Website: walmart
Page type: payment
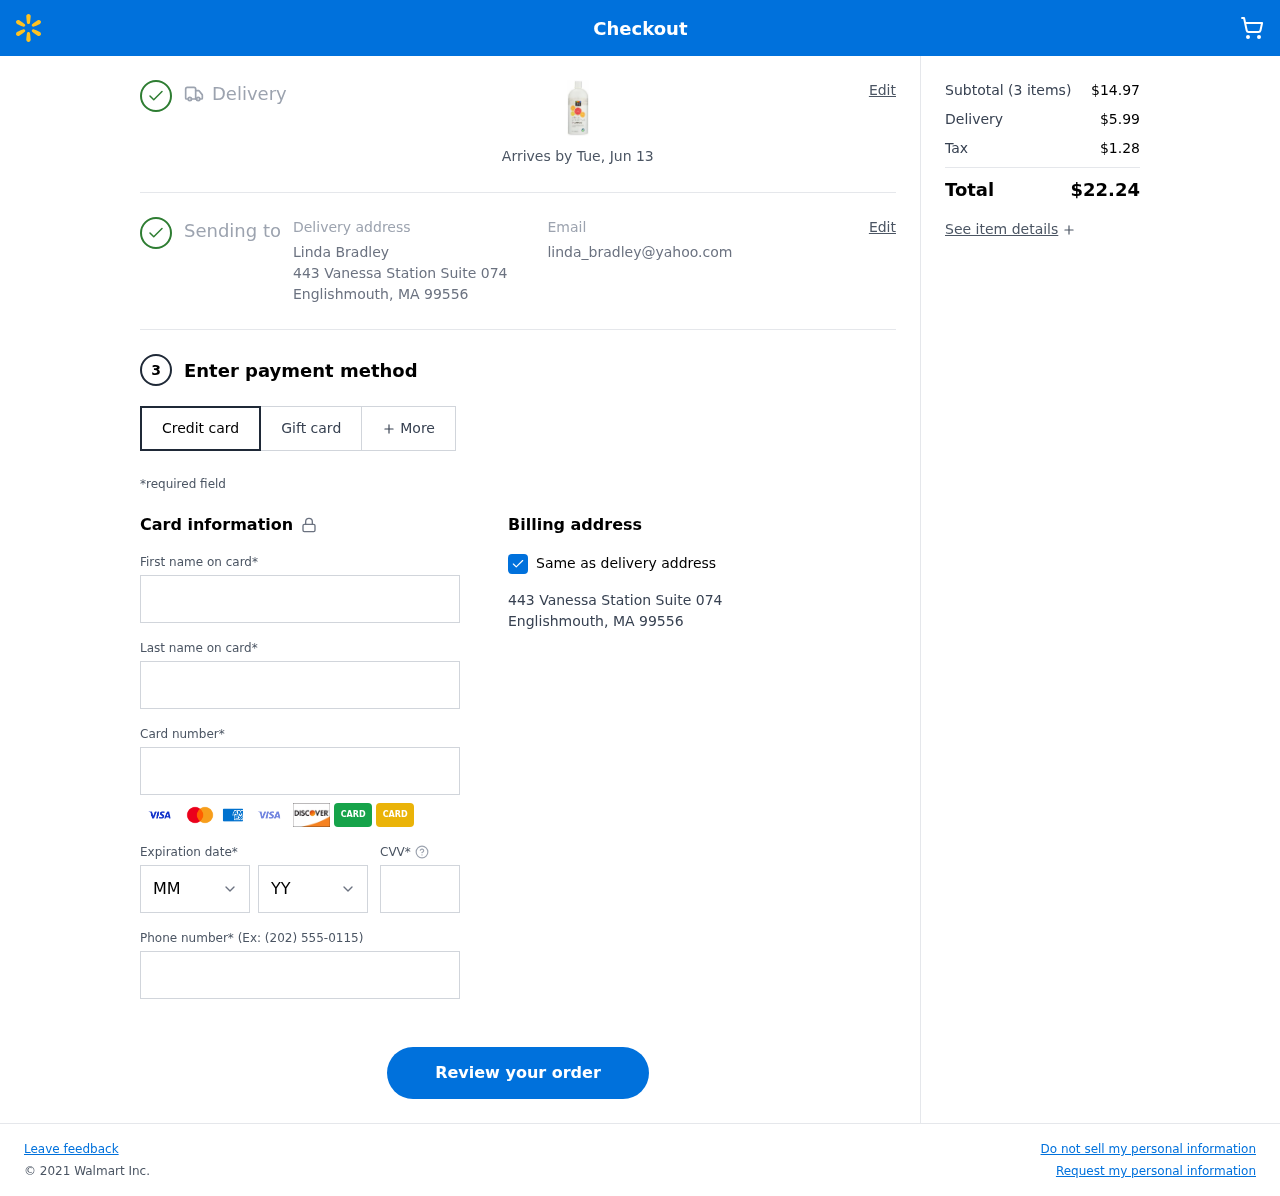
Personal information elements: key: PII_CARD_CVV
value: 583
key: PII_CARD_EXPIRY_MONTH
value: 08
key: PII_CARD_EXPIRY_YEAR
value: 26
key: PII_CARD_NUMBER
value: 6536 9158 3454 3745
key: PII_CITY
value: Englishmouth
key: PII_EMAIL
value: linda_bradley@yahoo.com
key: PII_FIRSTNAME
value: Linda
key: PII_FULLNAME
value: Linda Bradley
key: PII_LASTNAME
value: Bradley
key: PII_PHONE
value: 5607787834
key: PII_POSTCODE
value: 99556
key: PII_STATE_ABBR
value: MA
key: PII_STREET
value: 443 Vanessa Station Suite 074
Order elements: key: ORDER_DELIVERY_DATE
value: Arrives by Tue, Jun 13
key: ORDER_NUM_ITEMS
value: (3 items)
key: ORDER_SUBTOTAL
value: $14.97
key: ORDER_SHIPPING_COST
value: $5.99
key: ORDER_TAX
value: $1.28
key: ORDER_TOTAL
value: $22.24